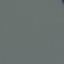
Land use / land cover: SeaLake